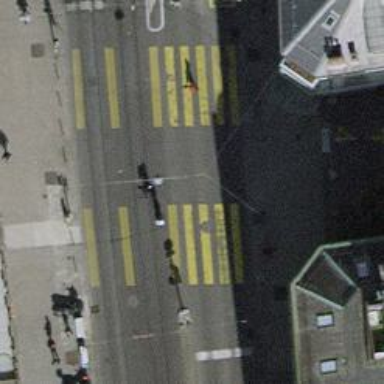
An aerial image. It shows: Road with traffic signals.